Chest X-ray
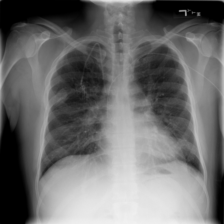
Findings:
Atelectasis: negative
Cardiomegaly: negative
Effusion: negative
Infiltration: negative
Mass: negative
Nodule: negative
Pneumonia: negative
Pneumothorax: negative
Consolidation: negative
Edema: negative
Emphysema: negative
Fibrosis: negative
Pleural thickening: negative
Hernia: negative